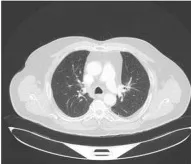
(B) Before administration of Camrelizumab, CT scan showed no pneumonitis manifestation.
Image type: radiology (ct)